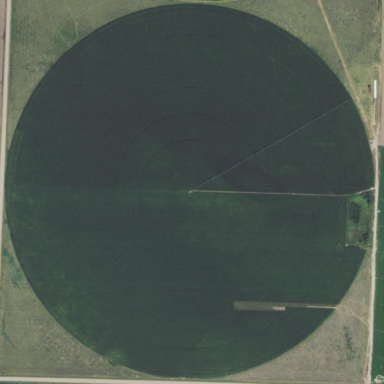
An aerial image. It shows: Farmland with center pivot irrigation.